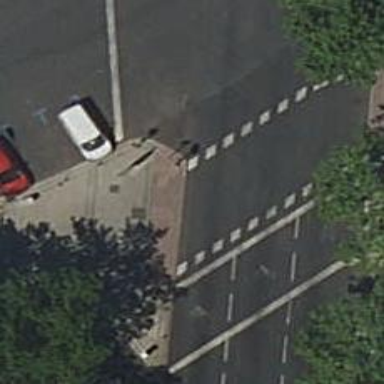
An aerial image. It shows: Road crossing with traffic signals.